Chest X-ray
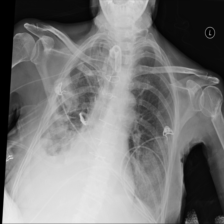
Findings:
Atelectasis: negative
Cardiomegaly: negative
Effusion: positive
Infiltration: negative
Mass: positive
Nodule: negative
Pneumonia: negative
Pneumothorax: negative
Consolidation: negative
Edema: negative
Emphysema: negative
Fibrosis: negative
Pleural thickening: negative
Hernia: negative